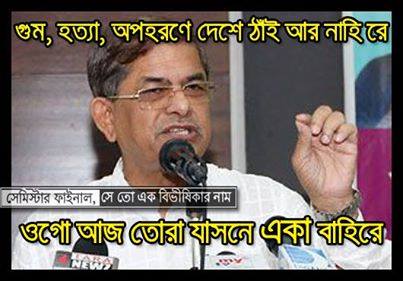
Caption: গুম, হত্যা,অপহরণে দেশে ঠাই আর নাহি রে ওগো আজ তোরা যাসনে একা বাহিরে
Label: non-hate